Field crop: maize
Growth stage: 2
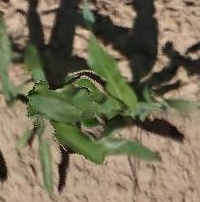
Species: maize